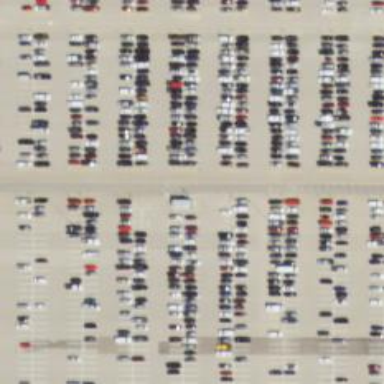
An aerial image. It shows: Parking space.